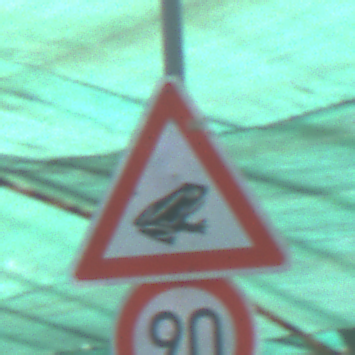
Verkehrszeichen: AmphibienwanderungLinks
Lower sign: Geschwindigkeit90
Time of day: MorningAfternoon
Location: Roofed (Special)
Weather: PartlyCloudy
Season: NotSpecified
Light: Natural